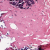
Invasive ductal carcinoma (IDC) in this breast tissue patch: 0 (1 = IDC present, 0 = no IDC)